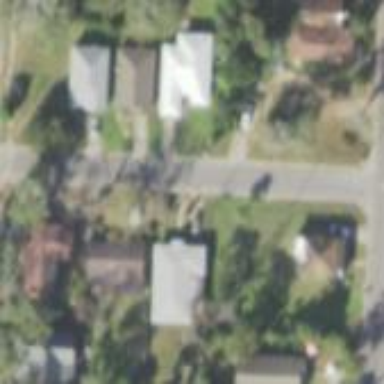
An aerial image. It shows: This residential area consists of single-family homes.